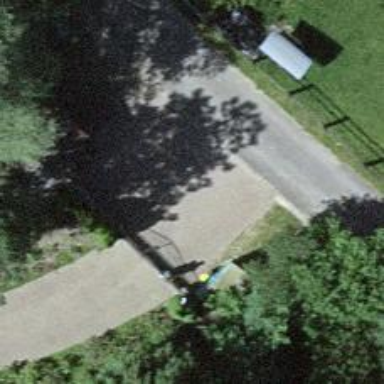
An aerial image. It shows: Driveway made of paving stones.